Question: 'Worksheets("PivotDataSheet").ListObjects("tabletest").Range.Select'
The code above cannot find the listobject "tabletest" within the worksheet "PivotDataSheet". I have tried to access the listobject as an index with no luck. I always get 'Run-time error 9: Subscript out of Range'.
This should be a simple fix, and I've been coding VBA for years, however I have no idea why now I can't access a ListObject. The tabletest exists as a table already in the sheet("PivotDataSheet").
Am I missing something? Any help would be much appreciated! Thank you

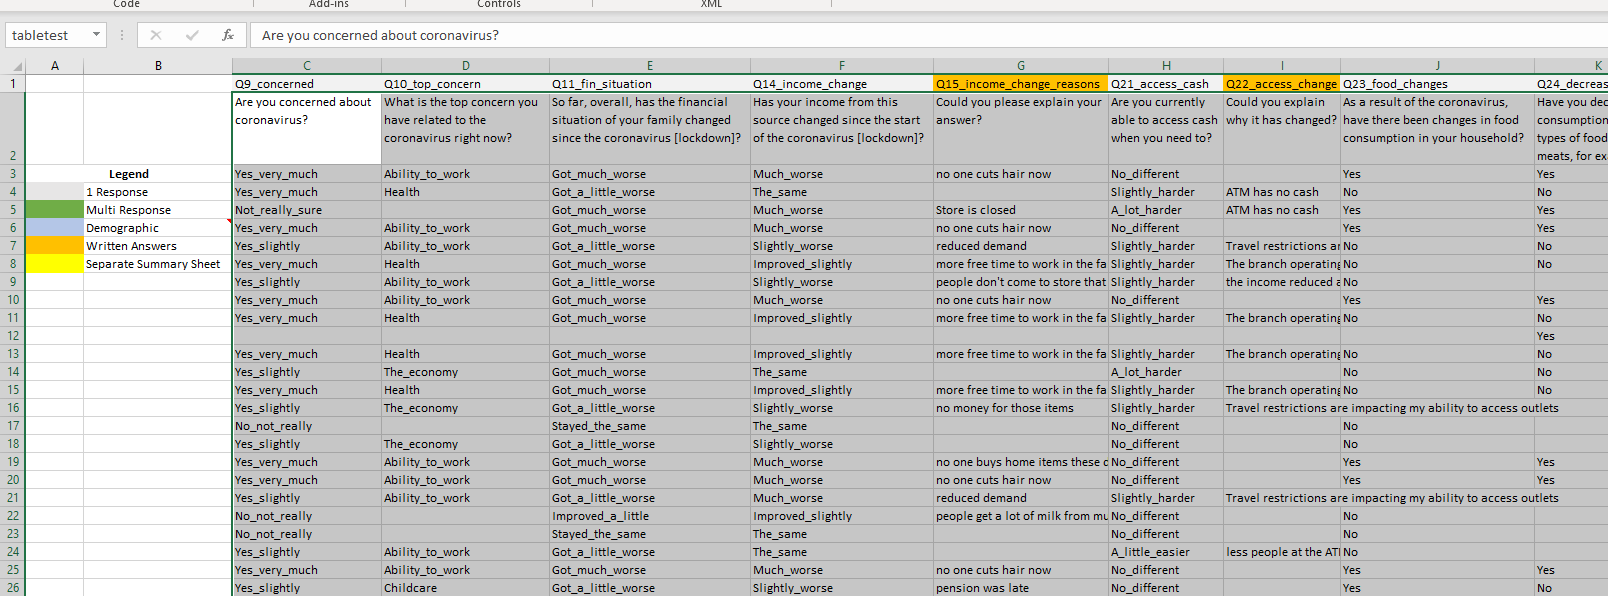
Answer: As guessed in the comments, you probably don't have a table but a named range. If you need a table instead, just mark the range and press + to convert the range to a table. If it is okay to deal with a named range, you can use
'''
Worksheets("PivotDataSheet").Range("tabletest").Select
'''